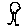
Label: tree